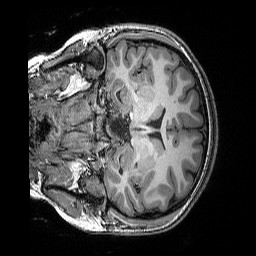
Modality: T1w
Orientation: coronal
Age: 20
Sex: female
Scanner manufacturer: siemens
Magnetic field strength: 3 T
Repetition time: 2.25 s
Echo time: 0.00418 s